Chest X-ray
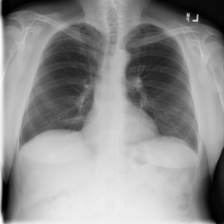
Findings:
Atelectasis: negative
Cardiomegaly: negative
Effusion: negative
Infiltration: negative
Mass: negative
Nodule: negative
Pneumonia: negative
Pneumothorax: negative
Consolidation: negative
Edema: negative
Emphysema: negative
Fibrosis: negative
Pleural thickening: negative
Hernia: negative